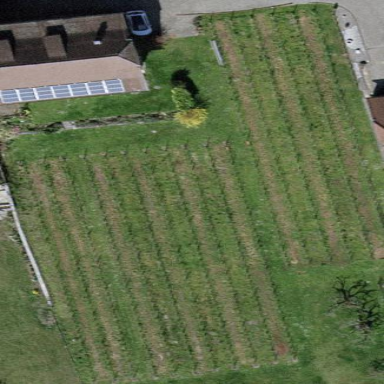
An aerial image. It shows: Vineyard where grapes are grown.